Question: I have a uibarbuttonitem with a back arrow created from a character code. In iOS4.3 and lower, the arrow looks ok however in iOS5, it shows up much smaller. Has anyone seen this? Any idea how to fix it other than using an actual image?
'''
// flex space
UIBarButtonItem *flex = [[UIBarButtonItem alloc] initWithBarButtonSystemItem:UIBarButtonSystemItemFlexibleSpace target:nil action:nil];
// back
unichar backArrowCode = 0x25C0; //BLACK LEFT-POINTING TRIANGLE
NSString *backArrowString = [NSString stringWithCharacters:&backArrowCode length:1];
UIBarButtonItem *backBarButtonItem = [[UIBarButtonItem alloc] initWithTitle:backArrowString
style:UIBarButtonItemStylePlain
target:self
action:@selector(webViewGoBack:)];
[backBarButtonItem setEnabled:NO];
// add
self.toolbarItems = [NSArray arrayWithObjects:backBarButtonItem, flex, nil];
if (self.navigationController != nil) {
[self.navigationController setToolbarHidden:NO];
[self.navigationController.toolbar setTintColor:[UIColor colorForToolBar]];
}
[backBarButtonItem release];
[flex release];
'''

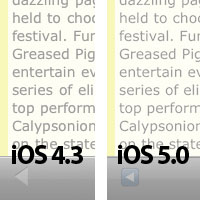
Answer: Thanks Guy Dor! Your comment was correct. I've switched back to using a UIImage.